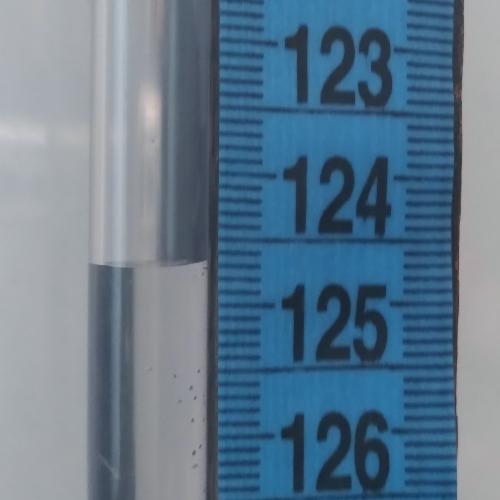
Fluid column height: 124.7 cm